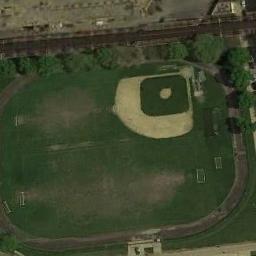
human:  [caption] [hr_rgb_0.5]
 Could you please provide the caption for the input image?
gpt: The baseball field is surrounded by neat rows of small houses .

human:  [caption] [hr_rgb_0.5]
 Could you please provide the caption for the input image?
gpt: There is a simple baseball diamond in the grass next to the road .

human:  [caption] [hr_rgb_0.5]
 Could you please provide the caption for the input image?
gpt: A baseball diamond next to a road and some trees beside .

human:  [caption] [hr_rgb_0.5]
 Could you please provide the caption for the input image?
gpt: The Baseball diamond is bounded by roads .

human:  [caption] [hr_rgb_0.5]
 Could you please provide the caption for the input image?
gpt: There is a baseball diamond in the middle of grass covered with trees .